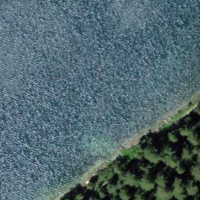
EUNIS habitat code: 14
Species observed at this site:
Linnaea borealis